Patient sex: M
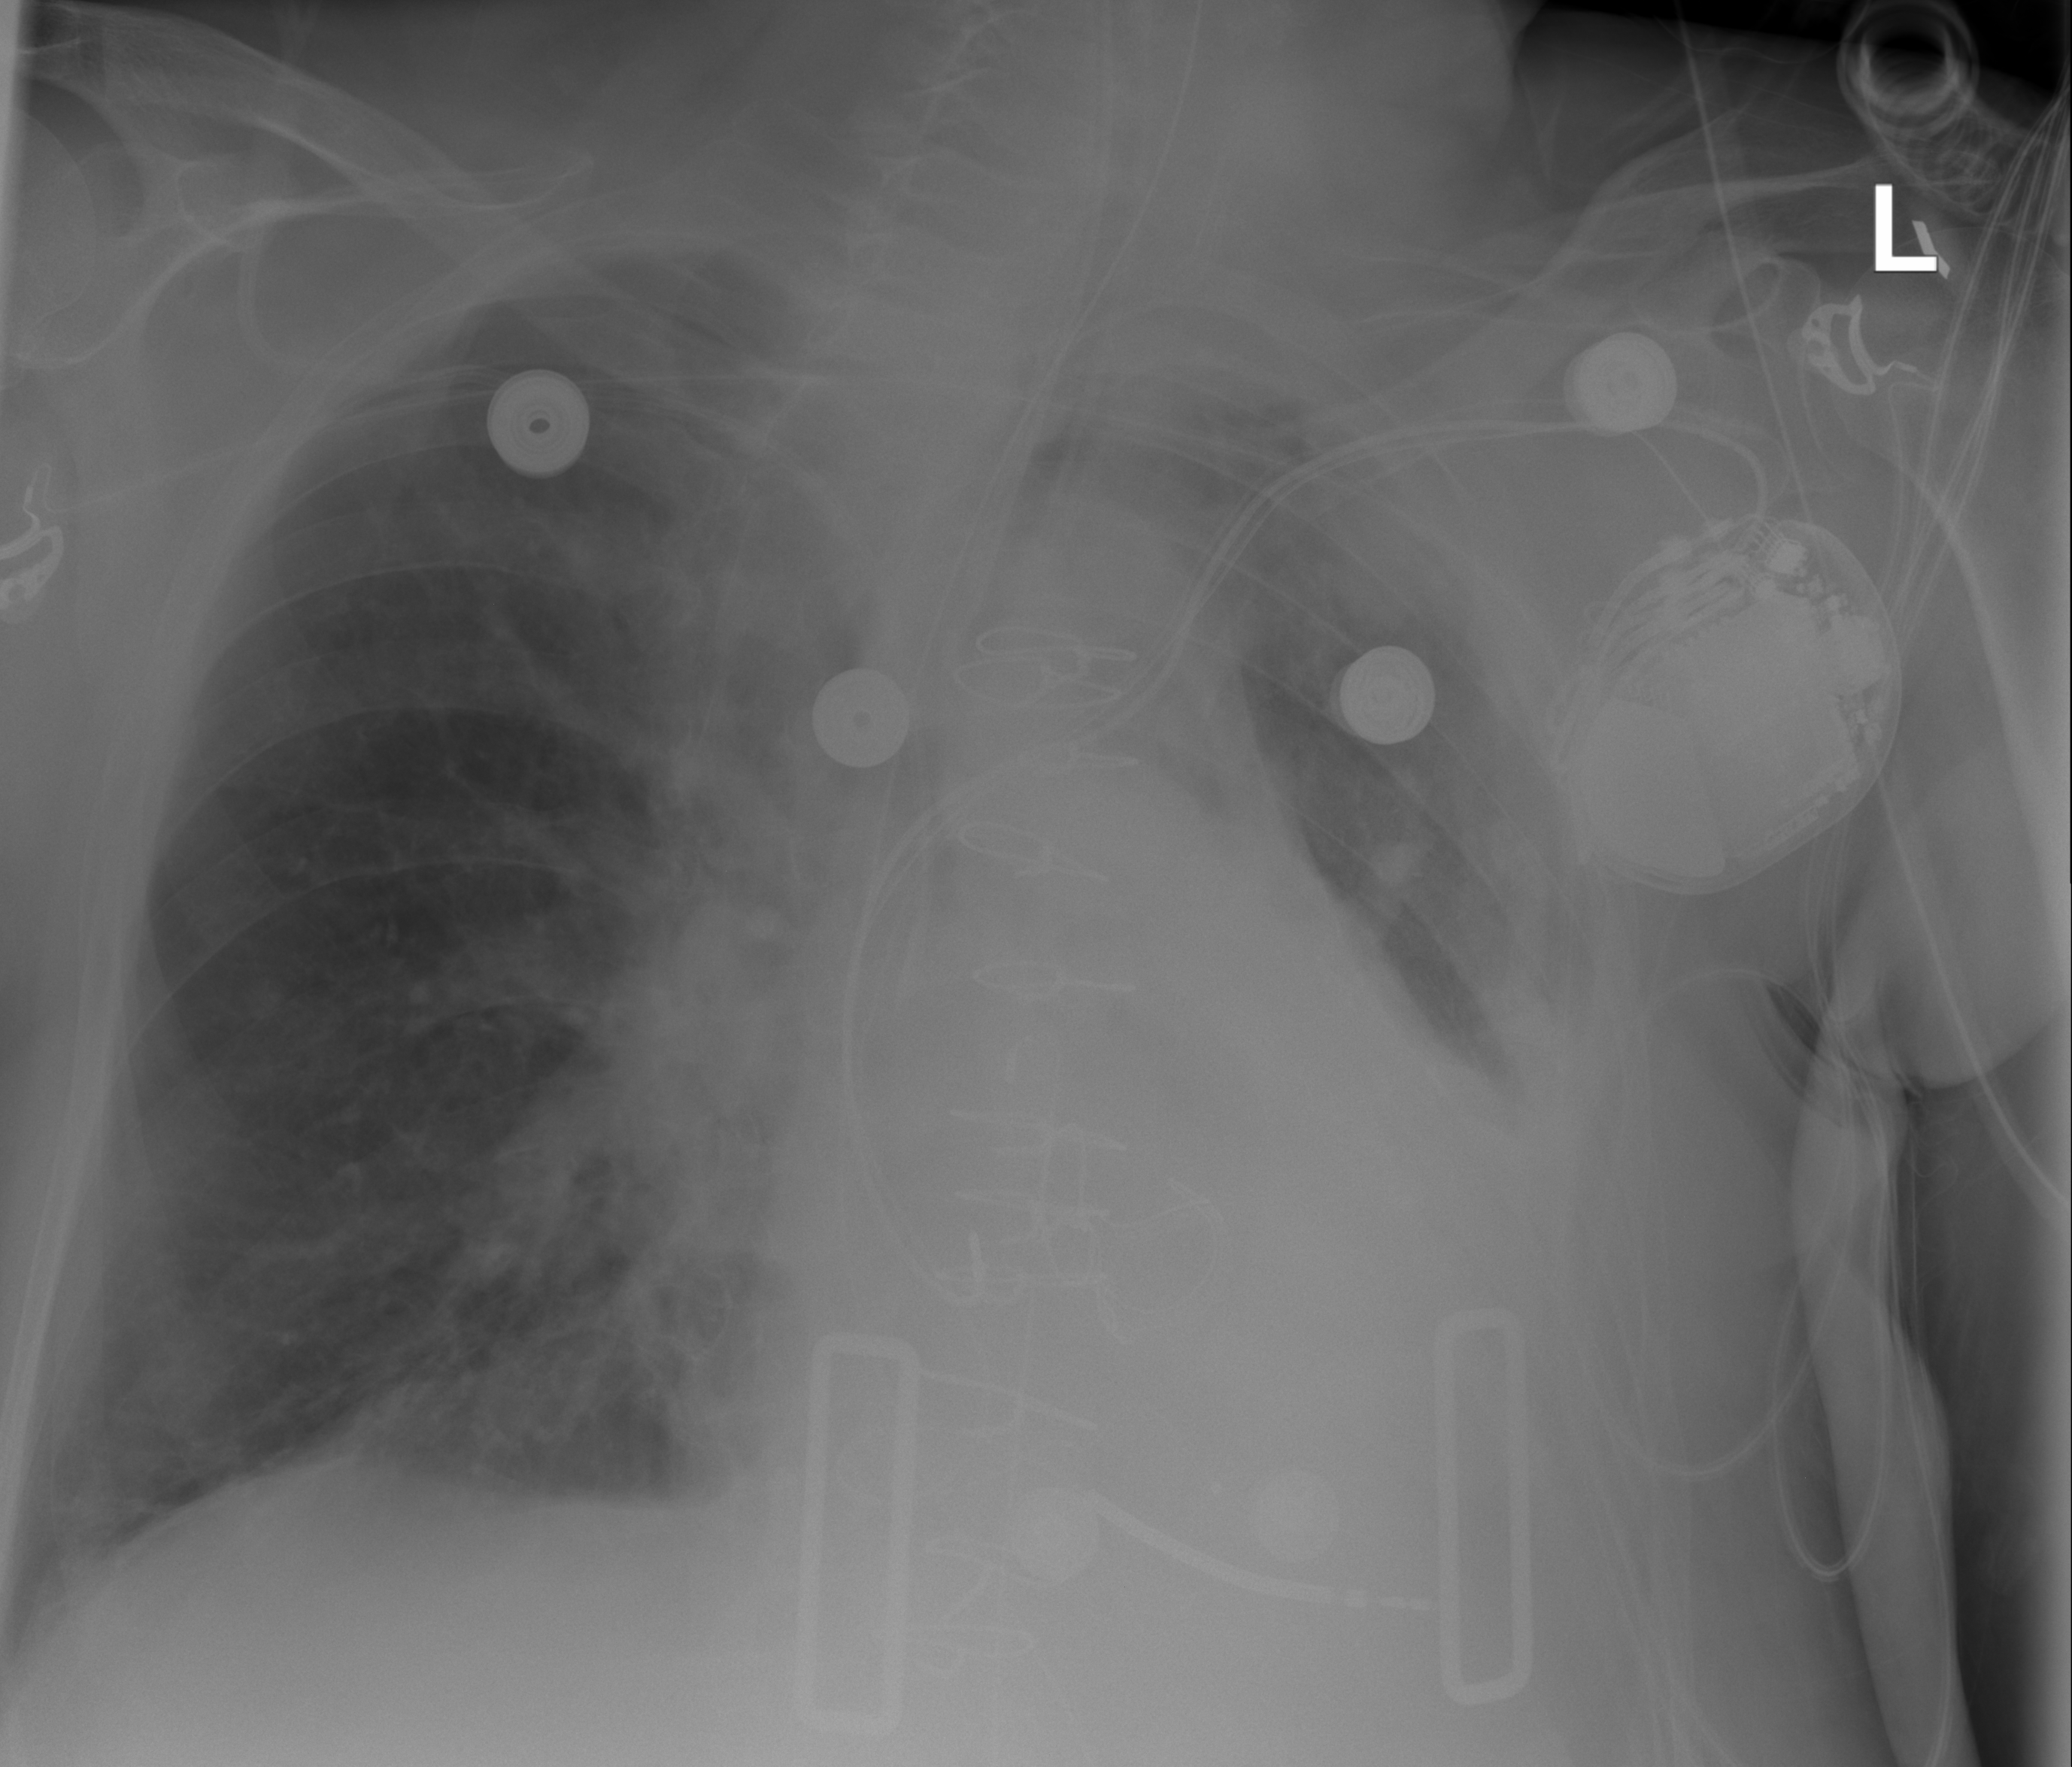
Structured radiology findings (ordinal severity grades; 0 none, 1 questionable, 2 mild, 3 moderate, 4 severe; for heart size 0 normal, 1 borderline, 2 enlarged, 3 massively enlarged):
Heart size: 2
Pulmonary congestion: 1
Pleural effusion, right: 2
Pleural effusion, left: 2
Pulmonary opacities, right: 0
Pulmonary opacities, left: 2
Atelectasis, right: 0
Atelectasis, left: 2